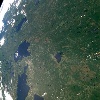
Label: land